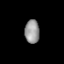
Tissue: prostate
Cell type: T cells
Senescence score: 0.2432
Nuclear area (px): 337
Mean DAPI intensity: 151.715